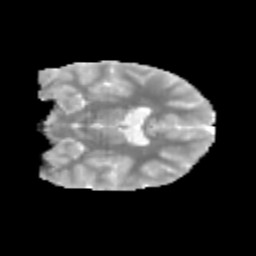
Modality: MD
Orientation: coronal
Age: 10
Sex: male
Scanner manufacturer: siemens
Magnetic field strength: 3 T
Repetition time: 3.8 s
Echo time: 0.07 s